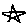
Label: star